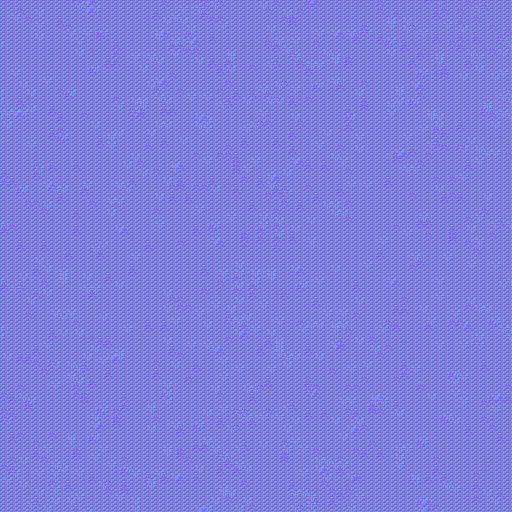
chainmail clothing fabric knight medival metal